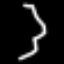
Label: octagon